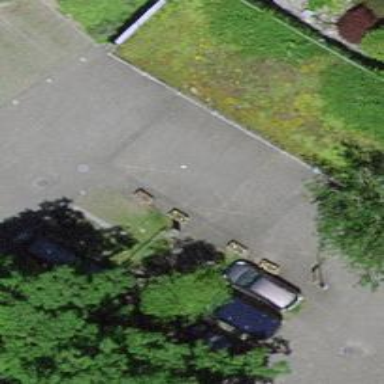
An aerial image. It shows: Bicycle rental facility.